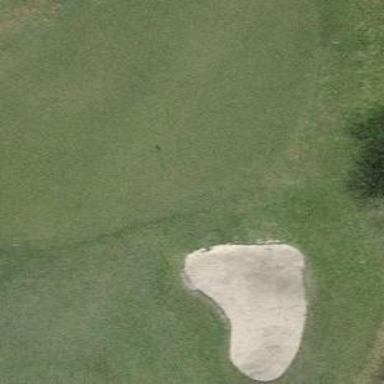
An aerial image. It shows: Golf green.